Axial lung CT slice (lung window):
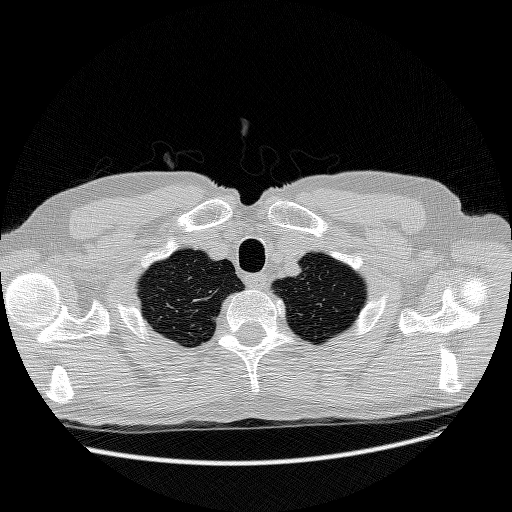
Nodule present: no